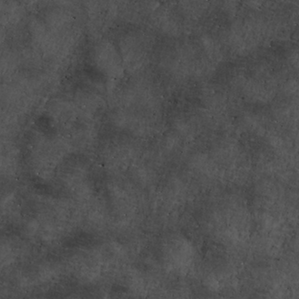
Label: non_frost